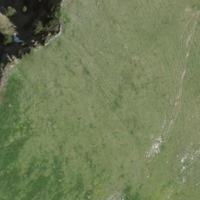
EUNIS habitat code: 25
Species observed at this site:
Marmota marmota
Bistorta vivipara
Bartsia alpina